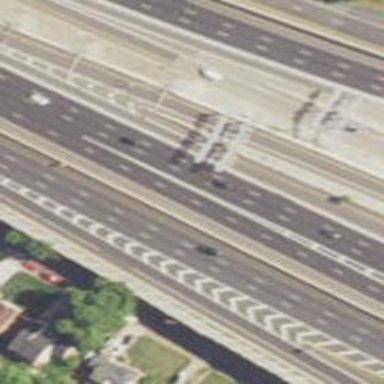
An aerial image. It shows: Toll gantry on the road.